Field crop: maize
Growth stage: 2
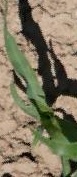
Species: maize